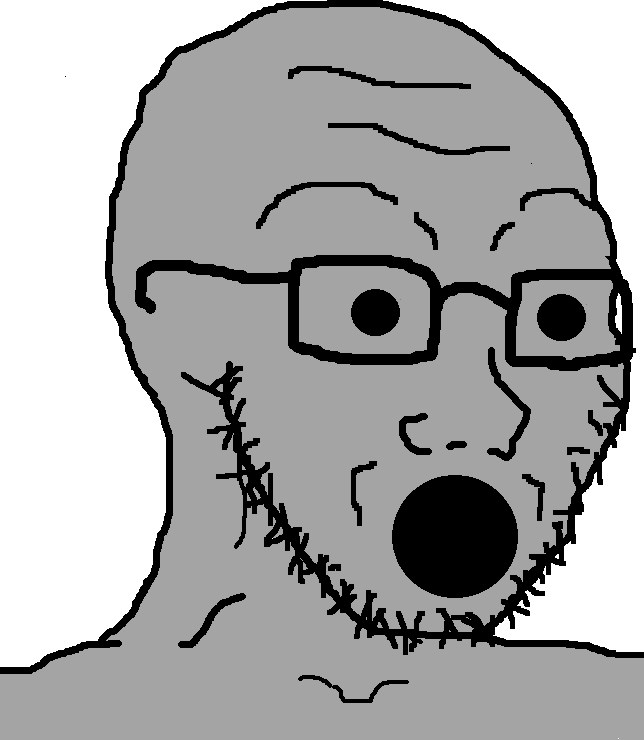
Label: 5_NPC